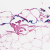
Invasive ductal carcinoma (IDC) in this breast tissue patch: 0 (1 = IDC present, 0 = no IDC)